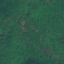
Land use / land cover: Forest